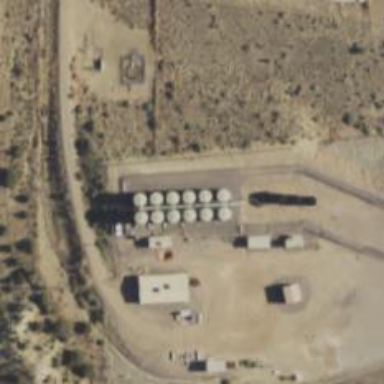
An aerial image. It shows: Storage tank that is man-made.